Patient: sex F, age 34
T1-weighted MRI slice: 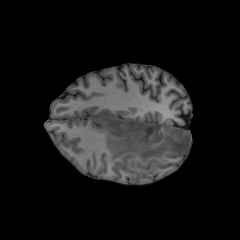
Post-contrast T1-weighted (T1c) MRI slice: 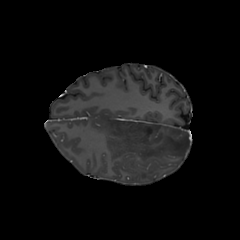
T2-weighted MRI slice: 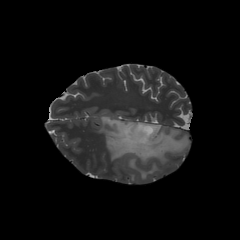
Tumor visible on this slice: yes
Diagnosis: Astrocytoma, IDH-mutant
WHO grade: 3